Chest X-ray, PA view. Patient: 25 years old, sex F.
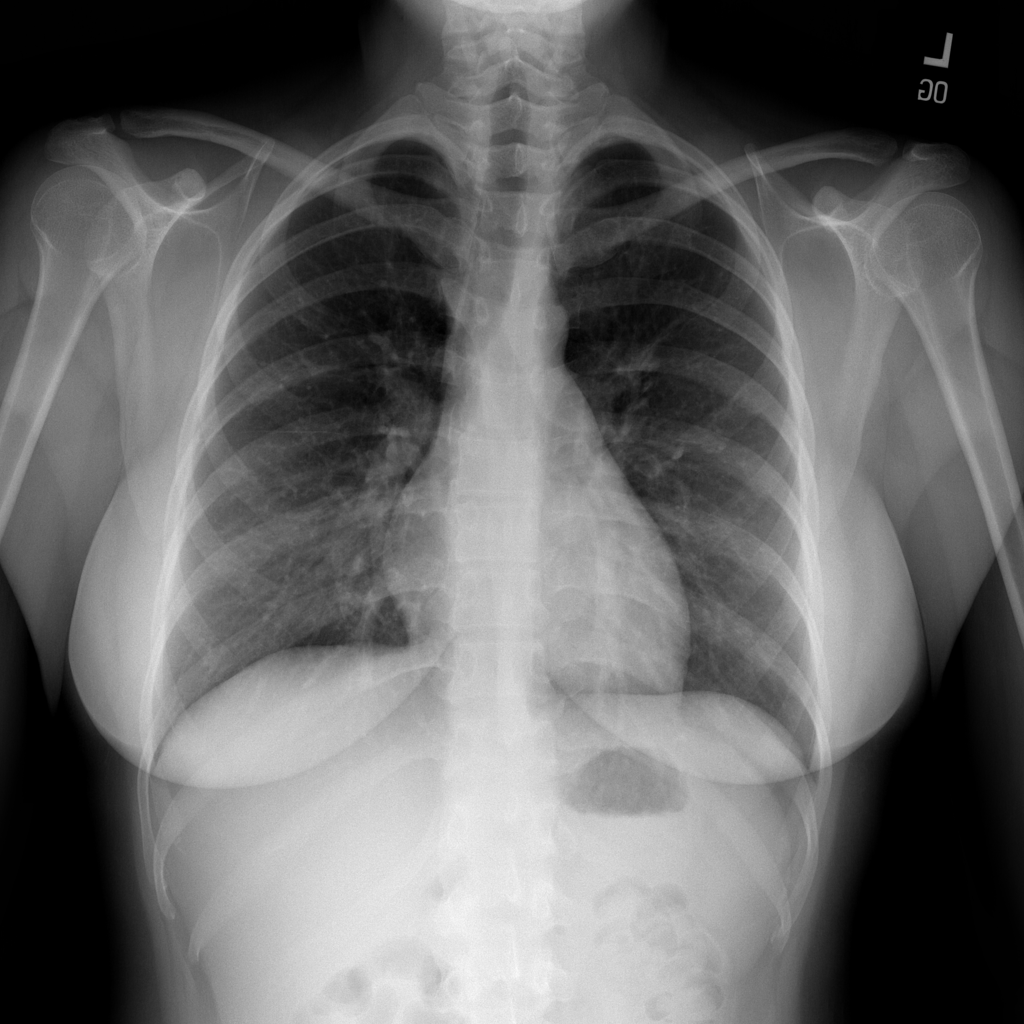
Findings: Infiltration